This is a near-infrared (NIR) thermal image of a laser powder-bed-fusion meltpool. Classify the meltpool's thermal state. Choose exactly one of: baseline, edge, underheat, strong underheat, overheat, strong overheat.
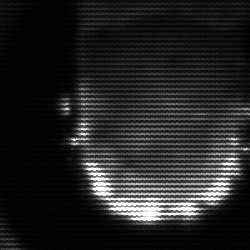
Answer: baseline